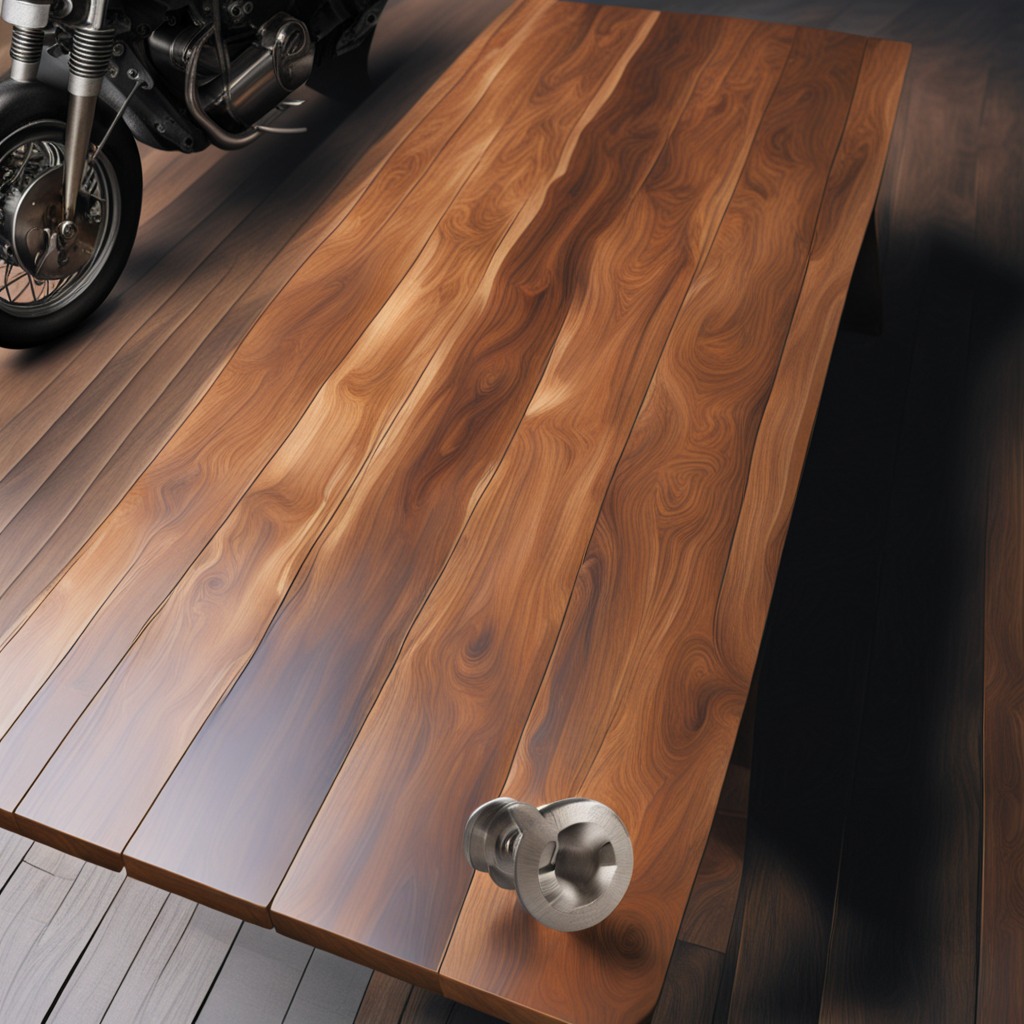
A metal screw lies on the oil-spilled wooden table in a vintage motorcycle garage.